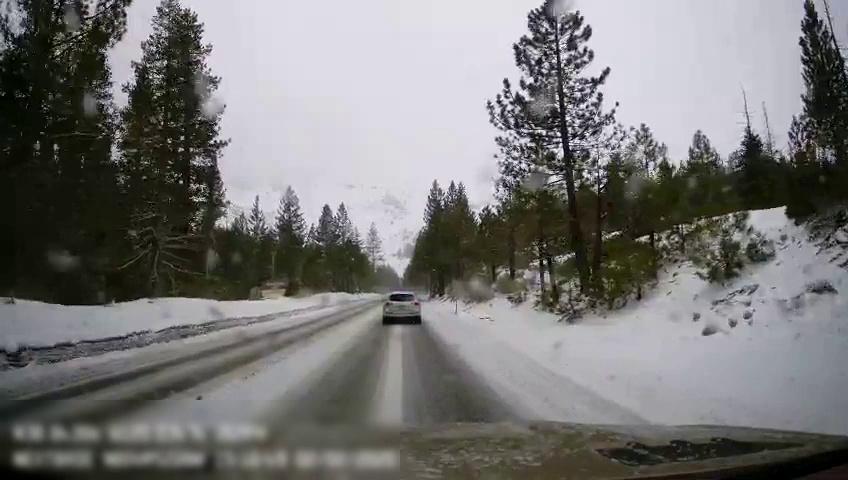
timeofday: Day
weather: Snowy
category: Drivable Space
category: Vehicles | SUV
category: Lanes | Opposite Lane